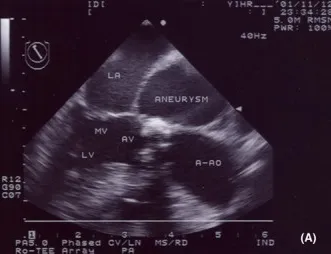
A, Transesophageal echocardiographic image (long-axis view) of the left ventricular outflow tract showing a left ventricular aneurysm adjacent to the left atrium. A-Ao, ascending aorta; AV, aortic valve; LA, left atrium; LV, left ventricle; MV, mitral valve.
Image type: radiology (ultrasound)